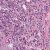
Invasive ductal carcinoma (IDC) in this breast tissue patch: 1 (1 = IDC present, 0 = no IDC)